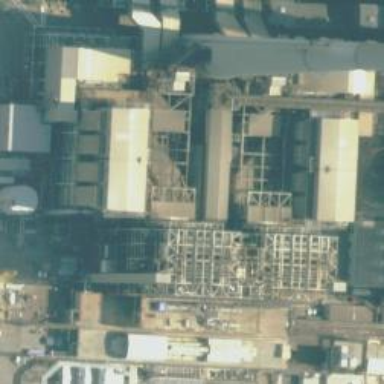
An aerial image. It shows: Generator powered by steam turbine.